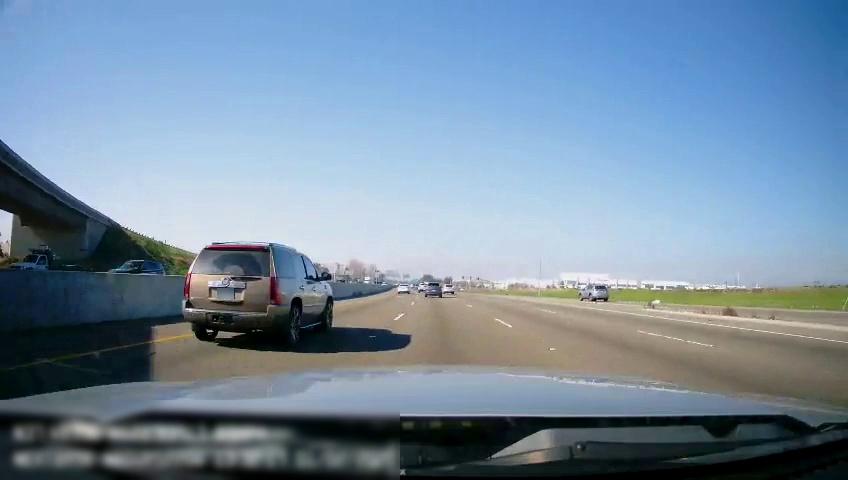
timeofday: Day
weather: Sunny
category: Vehicles | Truck
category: Vehicles | SUV
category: Drivable Space
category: Vehicles | SUV
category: Vehicles | SUV
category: Vehicles | SUV
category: Vehicles | SUV
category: Vehicles | Car
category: Vehicles | SUV
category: Lanes | Alternate Lane
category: Lanes | Current Lane
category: Lanes | Current Lane
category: Lanes | Alternate Lane
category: Lanes | Alternate Lane